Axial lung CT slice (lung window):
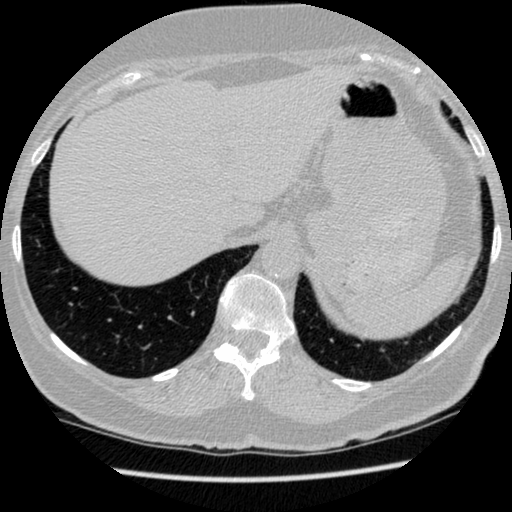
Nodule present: no